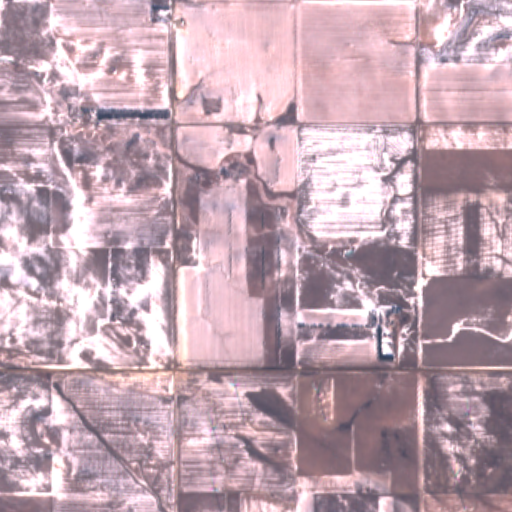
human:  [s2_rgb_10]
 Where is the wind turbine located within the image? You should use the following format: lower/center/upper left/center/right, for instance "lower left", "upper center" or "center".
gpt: The wind turbine is located in the lower right of the image.
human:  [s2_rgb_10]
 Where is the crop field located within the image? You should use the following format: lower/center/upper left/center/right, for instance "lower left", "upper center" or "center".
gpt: There is no crop field in the image.